Field crop: tomato
Growth stage: 1
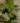
Species: solanum